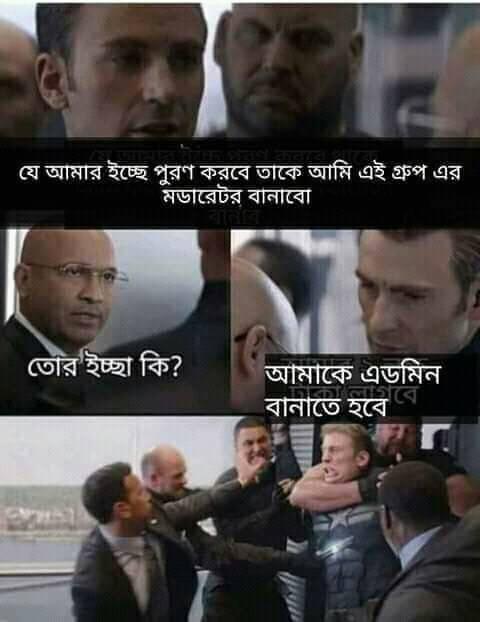
Text: যে আমার ইচ্ছে পুরণ করবে তাকে আমি এই গ্রুপ এর মডারেটর বানাবো তোর ইচ্ছা কি ? আমাকে এডমিন বানাতে হবে
Label: Non Hate